Field crop: maize
Growth stage: 2
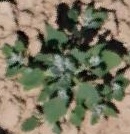
Species: chenopodium